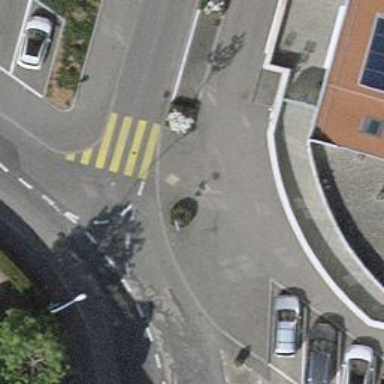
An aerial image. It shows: Uncontrolled zebra crossing with zebra markings.